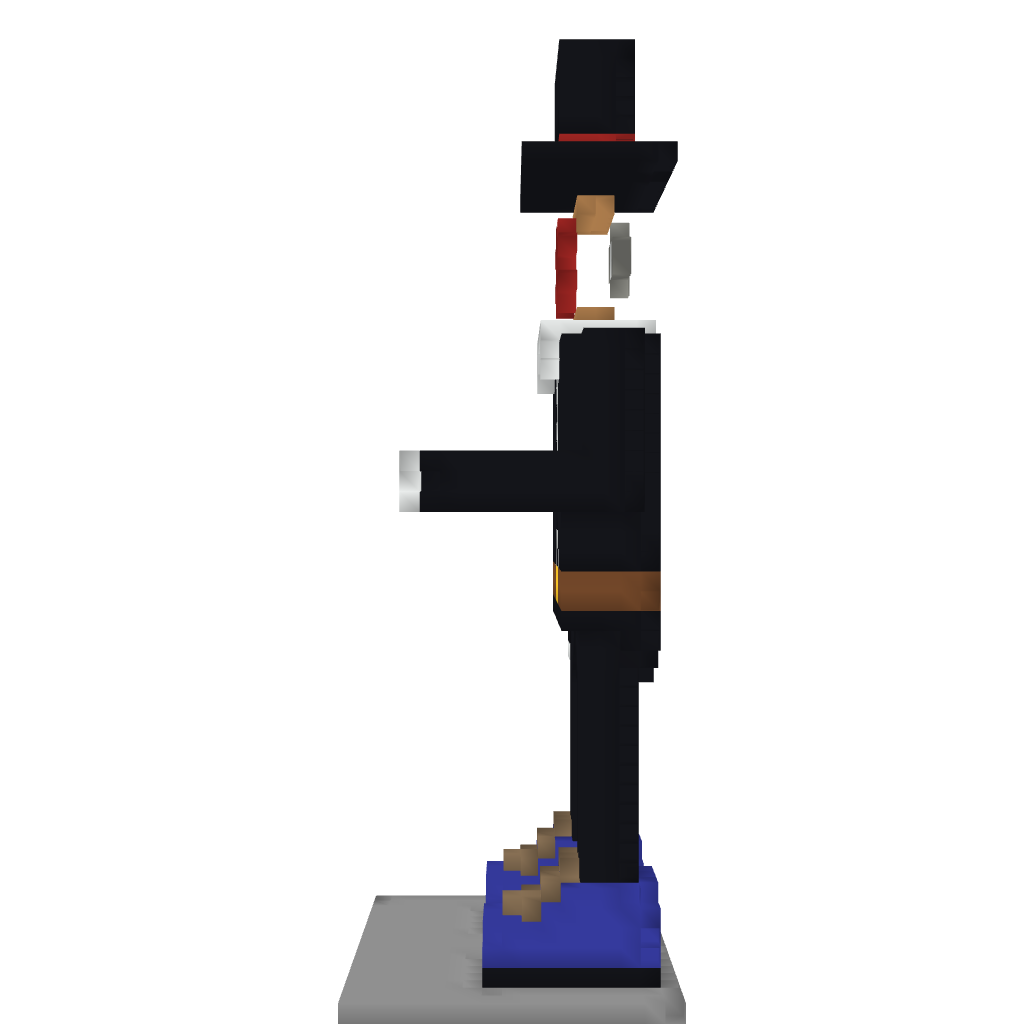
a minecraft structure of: Squid Man statue